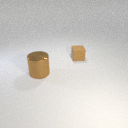
large brown metal cylinder to the left of small brown rubber cube